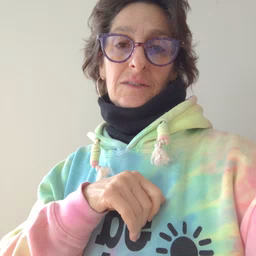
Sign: smile